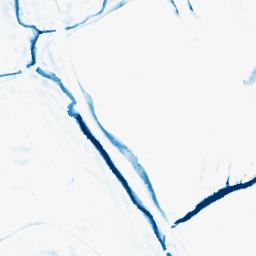
Category: morphological
Decomposition family: morphological_rect
Decomposition parameters: operation: closing
width: 10
height: 10
Upsampling method: quintic
Upsampling parameters: scale: 8
Upsampling scale: 8